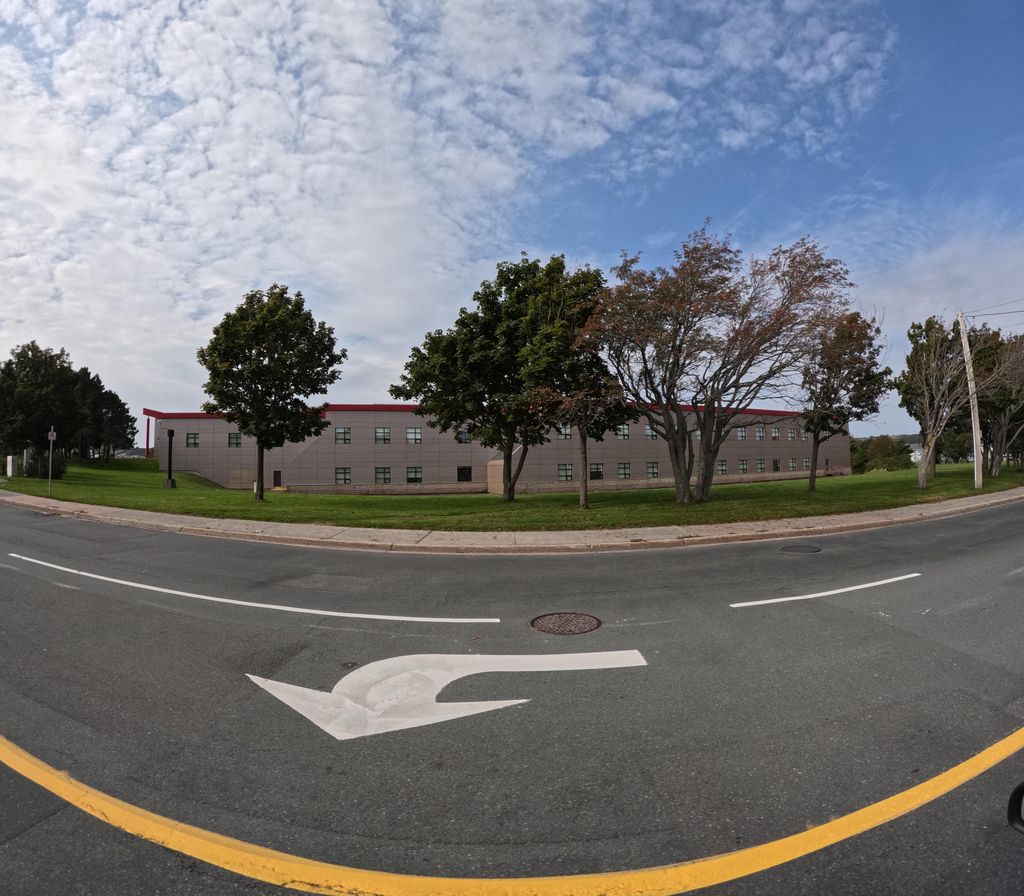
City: st_johns